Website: crate-barrel
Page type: account-selection
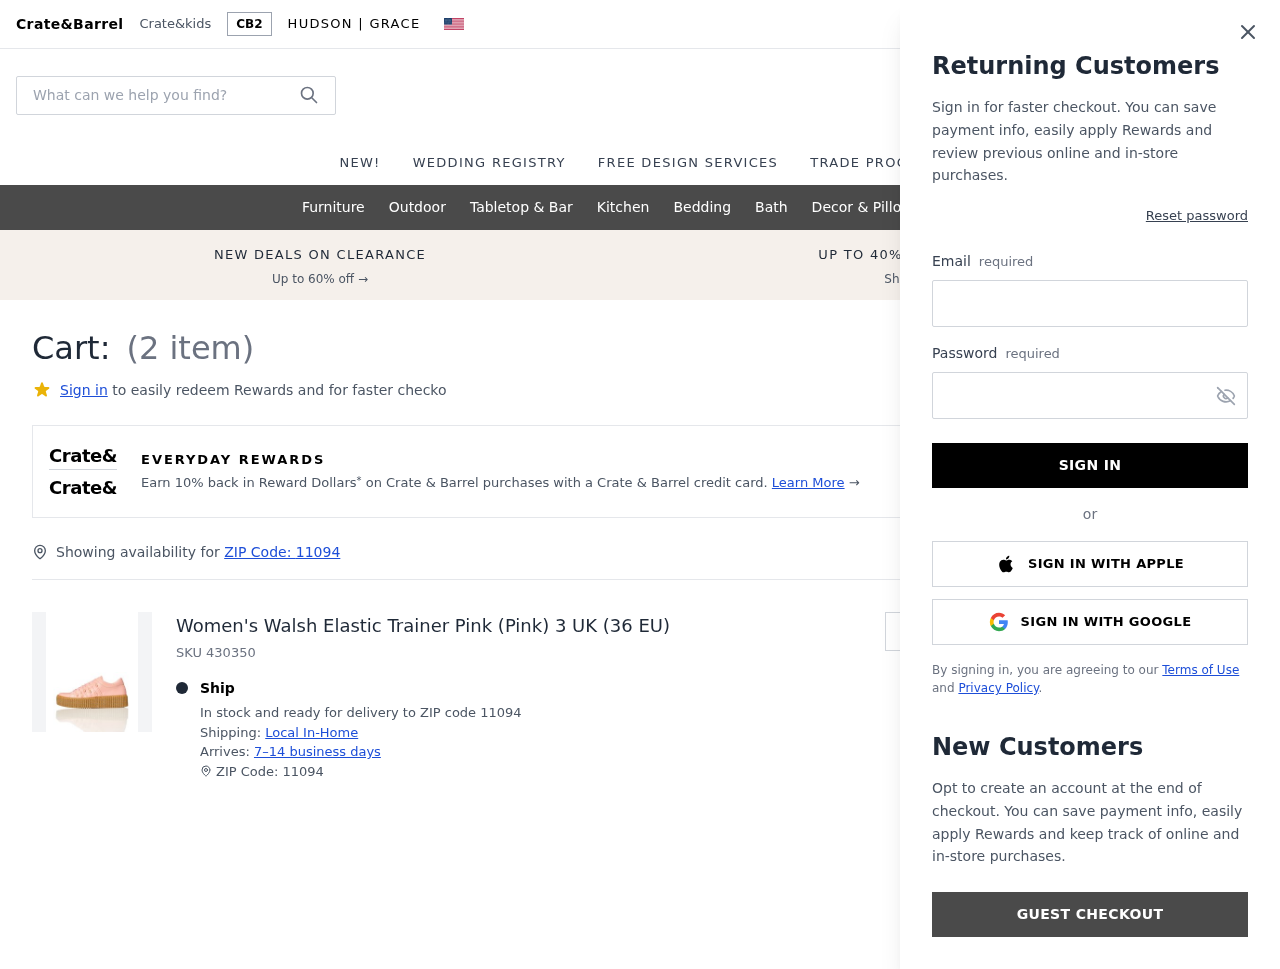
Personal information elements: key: PII_EMAIL
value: tanya_park@yahoo.com
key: PII_POSTCODE
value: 11094
Product elements: key: PRODUCT1_NAME
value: Women's Walsh Elastic Trainer Pink (Pink) 3 UK (36 EU)
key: PRODUCT1_QUANTITY
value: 2
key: PRODUCT1_SKU
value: SKU 430350
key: PRODUCT1_ORIGINAL_PRICE
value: $83.11
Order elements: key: ORDER_NUM_ITEMS
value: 2
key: ORDER_SUBTOTAL
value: $132.98
Search elements: key: HEADER_SEARCH
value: What can we help you find?